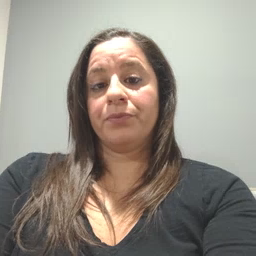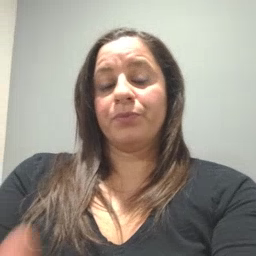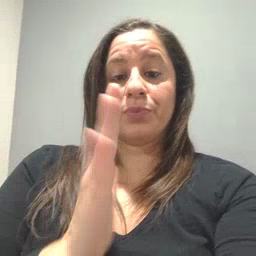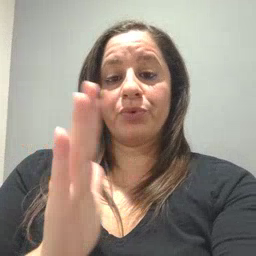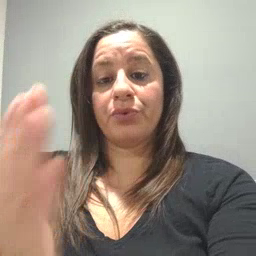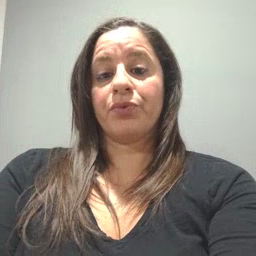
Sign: book